Field crop: maize
Growth stage: 2
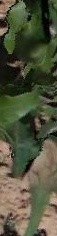
Species: maize